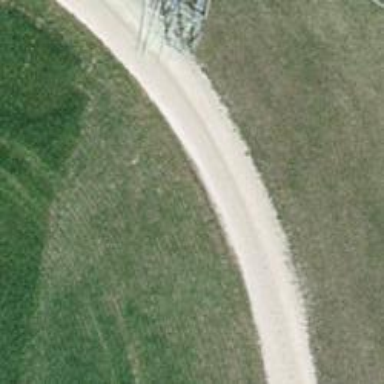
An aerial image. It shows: Track with grade 4 tracktype.